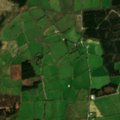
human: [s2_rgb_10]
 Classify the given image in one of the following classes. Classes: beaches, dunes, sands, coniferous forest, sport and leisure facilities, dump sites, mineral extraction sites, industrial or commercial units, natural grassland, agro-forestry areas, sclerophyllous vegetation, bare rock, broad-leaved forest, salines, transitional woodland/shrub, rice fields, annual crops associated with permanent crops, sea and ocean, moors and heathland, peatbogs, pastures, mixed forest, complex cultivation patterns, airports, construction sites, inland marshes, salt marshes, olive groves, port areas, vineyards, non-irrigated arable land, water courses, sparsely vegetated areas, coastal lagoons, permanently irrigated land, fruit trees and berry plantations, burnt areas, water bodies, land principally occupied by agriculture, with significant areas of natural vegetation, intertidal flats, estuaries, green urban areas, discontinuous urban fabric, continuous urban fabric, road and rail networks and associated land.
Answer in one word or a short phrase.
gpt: pastures, coniferous forest, transitional woodland/shrub